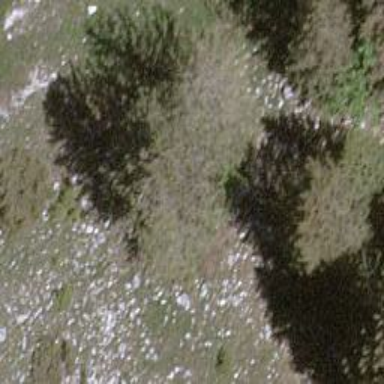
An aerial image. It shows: Single tag "natural: tree."